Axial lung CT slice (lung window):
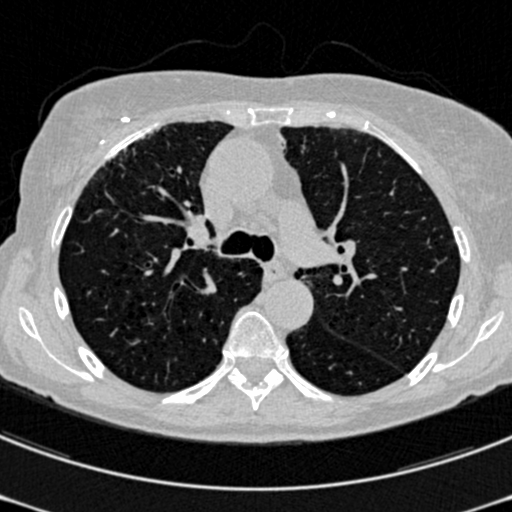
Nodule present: no